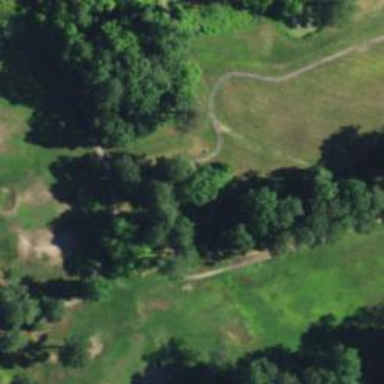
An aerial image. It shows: Path designated for golf carts.